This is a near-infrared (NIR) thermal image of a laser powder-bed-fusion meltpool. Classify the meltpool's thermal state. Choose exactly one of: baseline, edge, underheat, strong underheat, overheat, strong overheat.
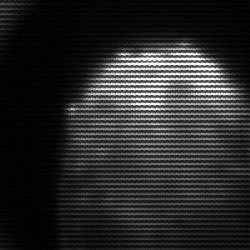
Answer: edge